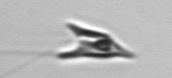
Label: Chrysochromulina_lanceolata